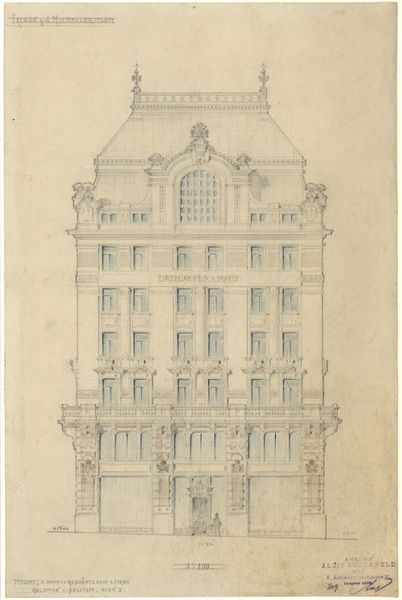
Titel: Haus am Michaelerplatz (Geschäftshaus Goldman & Salatsch,  Looshaus), Wien I., Michaelerplatz 3, Konkurrenzentwurf A. Augenfeld, Ansicht
Künstler: Alois Augenfeld
Standort: Wien
Institution: Albertina, Wien
Schlagwörter: blau, weiß, braun, fenster, tür, zeichnung, dach, gebäude, haus, architektur, barock, kaufmann, balkon, schrift, bogen, fassade, giebel, stuck, hoch, erker, kohle, stich, bleistift, entwurf, rathaus, sims, mittelalter, plan, gelblich, stockwerke, geschoss, riss, hausfassade, etage, bauplan, gebäudeplan, lagerhaus, kaufhaus, arhcitektur, fensteer, vorratshaus